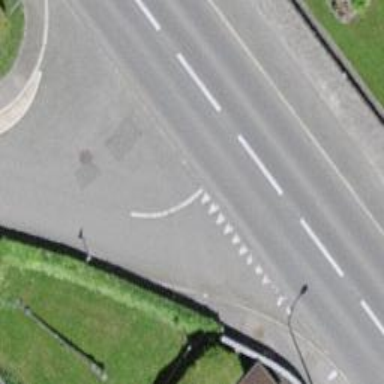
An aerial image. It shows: Unmarked crossing on footway.